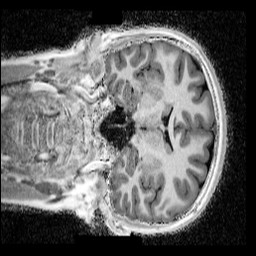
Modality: UNIT1_denoised
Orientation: coronal
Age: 12
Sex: female
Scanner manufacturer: siemens
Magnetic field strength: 3 T
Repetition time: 4 s
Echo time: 0.00299 s